Interaction volume radius: 5 \u00c5
Interaction volume height: 25 \u00c5
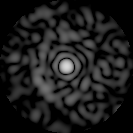
Disorder parameter: 0.817